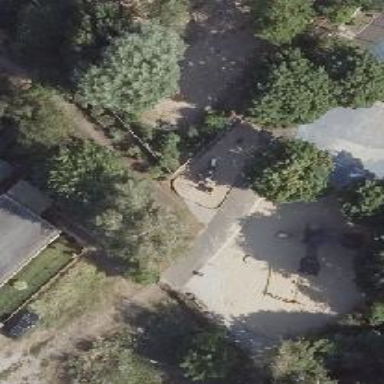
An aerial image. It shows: Playground featuring swings.